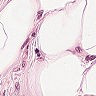
Metastatic tissue present: no